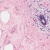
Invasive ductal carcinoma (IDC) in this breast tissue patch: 0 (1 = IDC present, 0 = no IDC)